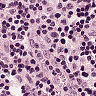
Metastatic tissue present: no